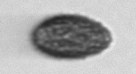
Label: Pseudochattonella_farcimen